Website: home-depot
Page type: customer-info-address
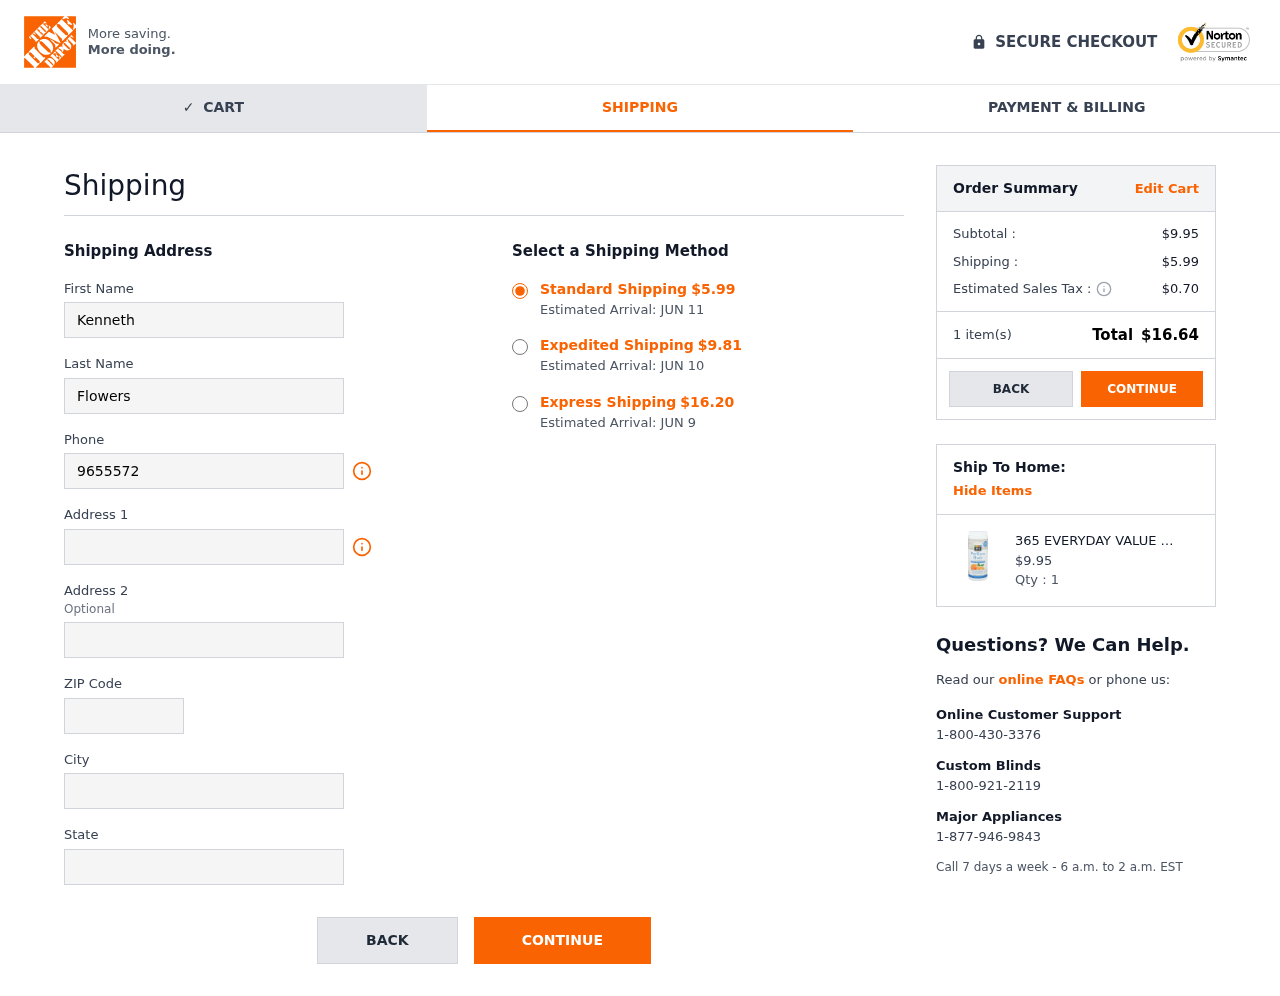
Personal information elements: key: PII_CITY
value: West Christina
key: PII_FIRSTNAME
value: Kenneth
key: PII_LASTNAME
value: Flowers
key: PII_PHONE
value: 9655572138
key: PII_POSTCODE
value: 27215
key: PII_STATE
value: Arizona
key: PII_STREET
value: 445 Morgan Drives Apt. 870
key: PII_STREET2
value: Suite 428
Product elements: key: PRODUCT1_NAME
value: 365 EVERYDAY VALUE Psyllium Husk Powder Orange, 10 OZ
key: PRODUCT1_PRICE
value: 9.95
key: PRODUCT1_QUANTITY
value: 1
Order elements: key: ORDER_SHIPPING_COST
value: $5.99
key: ORDER_DELIVERY_DATE
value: Estimated Arrival: JUN 11
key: ORDER_SHIPPING_COST_EXPEDITED
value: $9.81
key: ORDER_DELIVERY_DATE_EXPEDITED
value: Estimated Arrival: JUN 10
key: ORDER_SHIPPING_COST_EXPRESS
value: $16.20
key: ORDER_DELIVERY_DATE_EXPRESS
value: Estimated Arrival: JUN 9
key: ORDER_SUBTOTAL
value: $9.95
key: ORDER_TAX
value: $0.70
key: ORDER_NUM_ITEMS
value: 1 item(s)
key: ORDER_TOTAL
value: $16.64